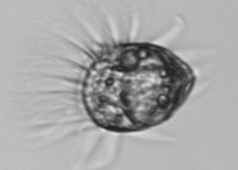
Label: Strombidium_morphotype1